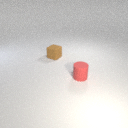
small brown rubber cube to the left of small red rubber cylinder